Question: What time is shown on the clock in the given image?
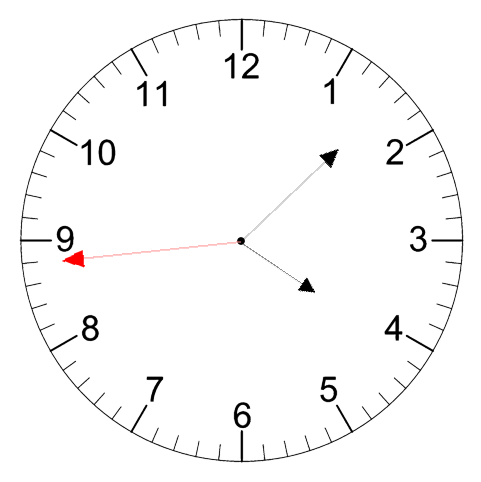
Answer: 04:07:44